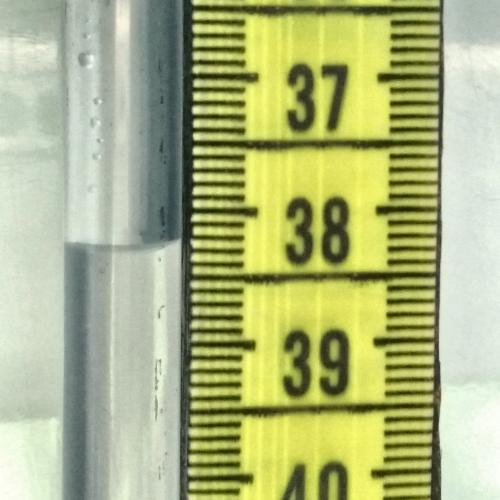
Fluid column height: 38.2 cm